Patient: sex M, age 26
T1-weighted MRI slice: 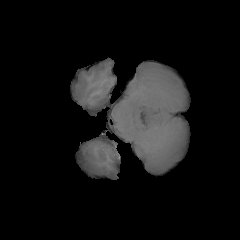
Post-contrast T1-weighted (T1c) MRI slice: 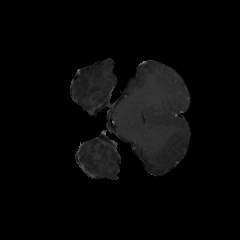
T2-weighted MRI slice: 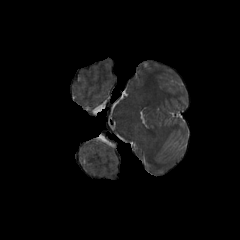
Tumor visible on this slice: no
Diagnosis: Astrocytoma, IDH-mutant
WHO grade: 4